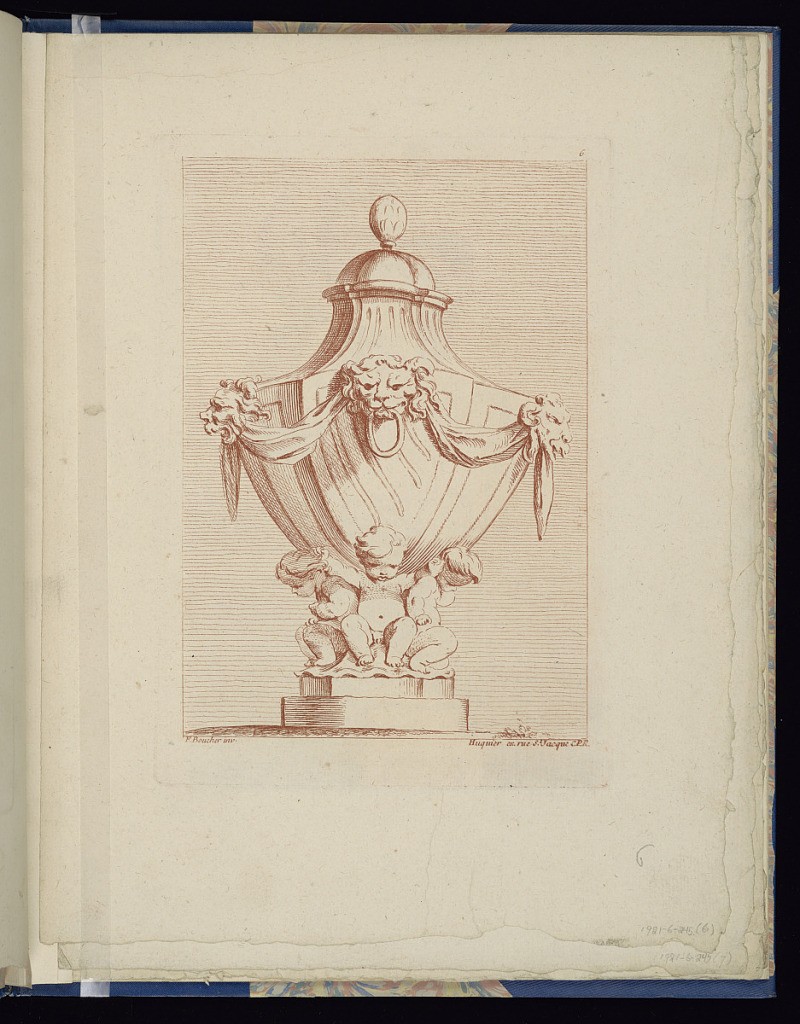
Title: Ornamental Vase Design
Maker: François Boucher, French, 1703–1770
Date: ca. 1738
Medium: Etching in red ink on cream laid paper
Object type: Bound print
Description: Lidded vase with finial. Three putti support the vase on their backs. The vase is decorated with fluting; at the shoulder of the vase are three lion's masks with rings in their mouths, connected by festoon drapery. The plate is printed in red ink (sanguine). The plate is signed and numbered.